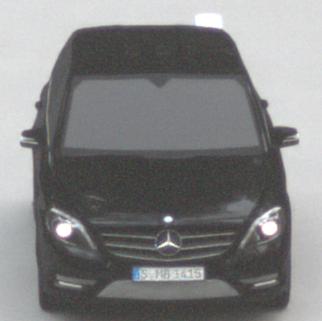
Make: Mercedes-Benz
Model: B 180 BlueEFFICIENCY
Detailed model: B-Class (246)
Model produced from: 2011/11
Model produced until: 2012/10
Doors: 5
Color: black
Road condition: dry road
Daytime: sunrise or sunset
Contrast: medium contrast